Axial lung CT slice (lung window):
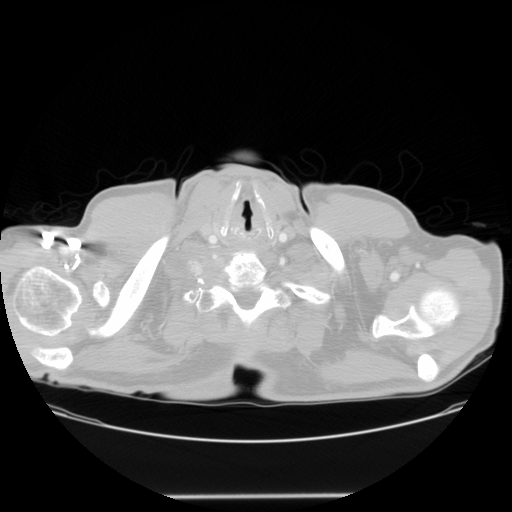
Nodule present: no